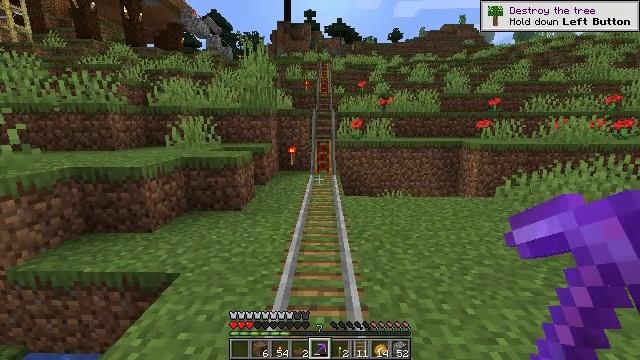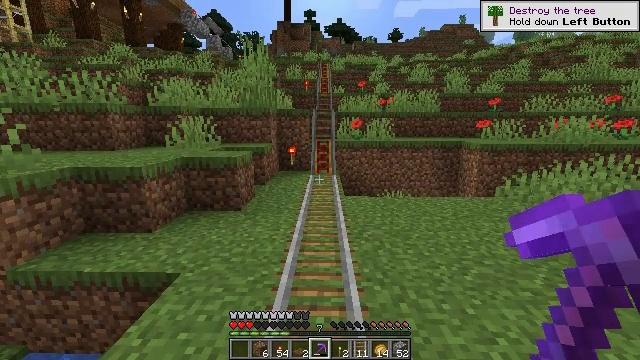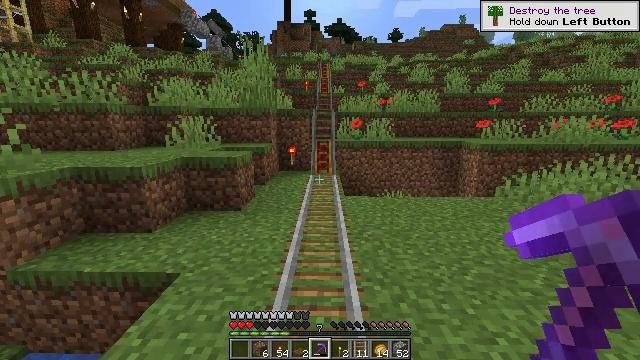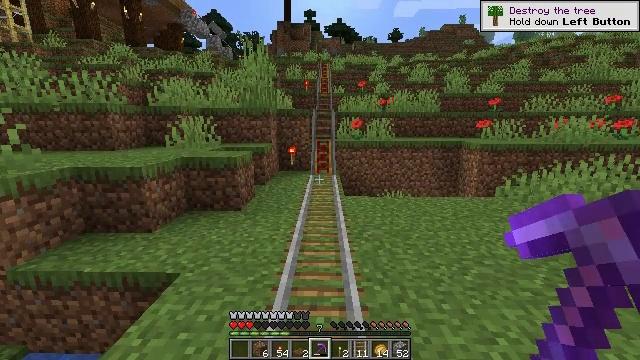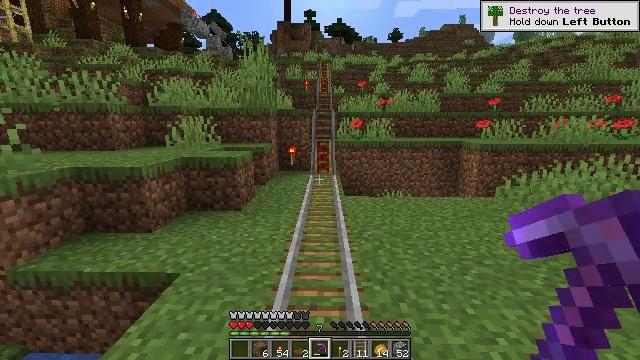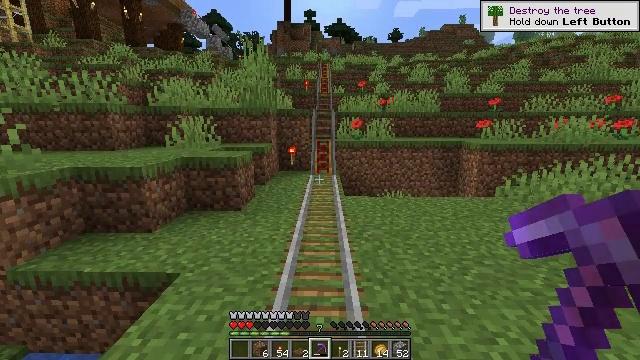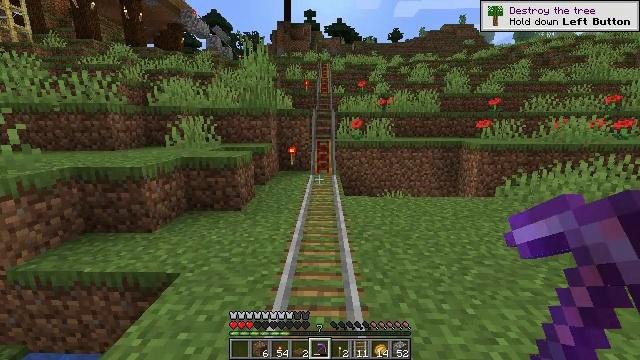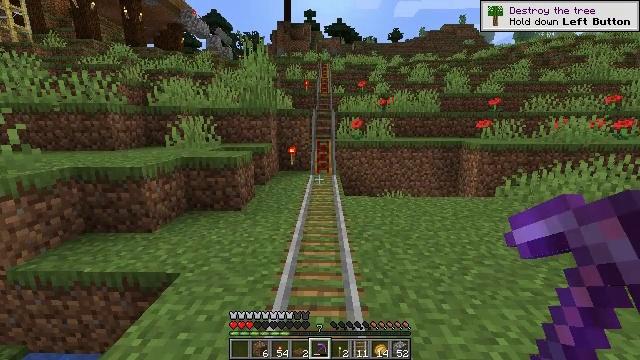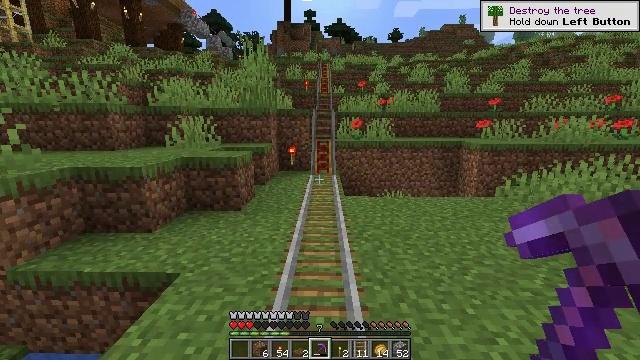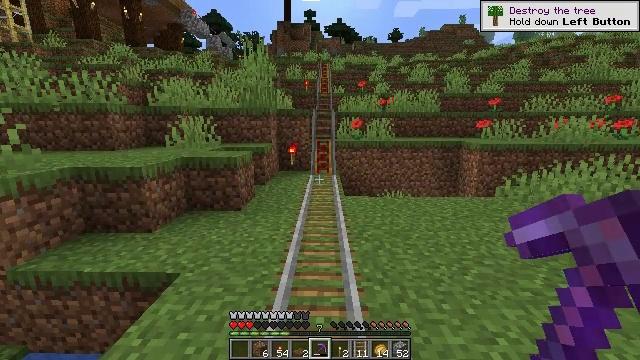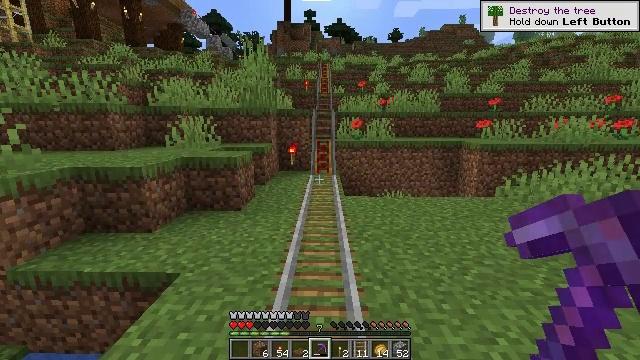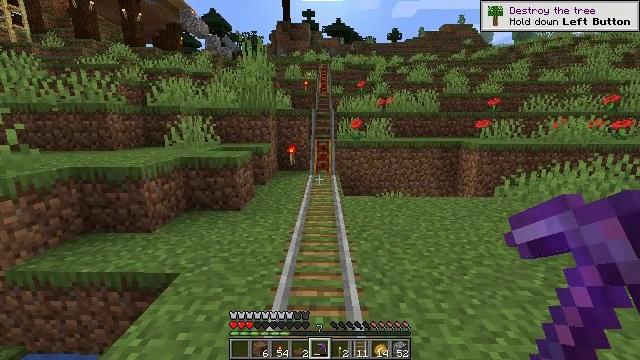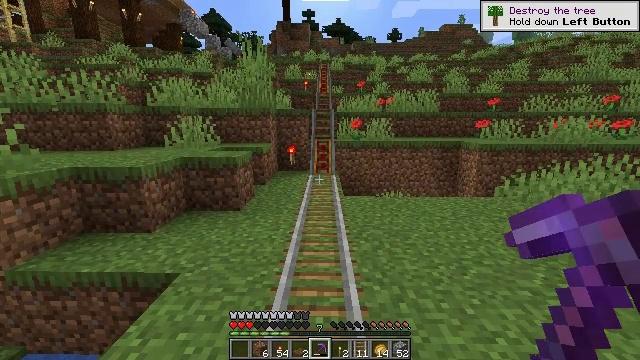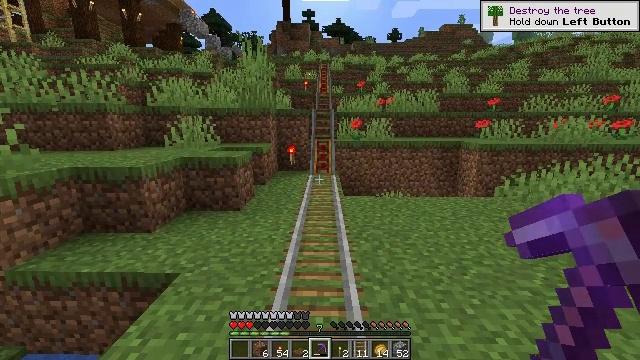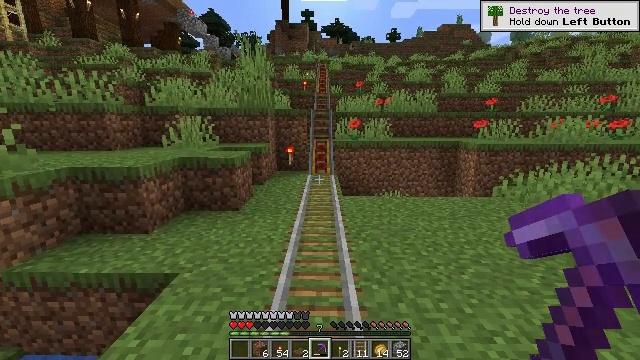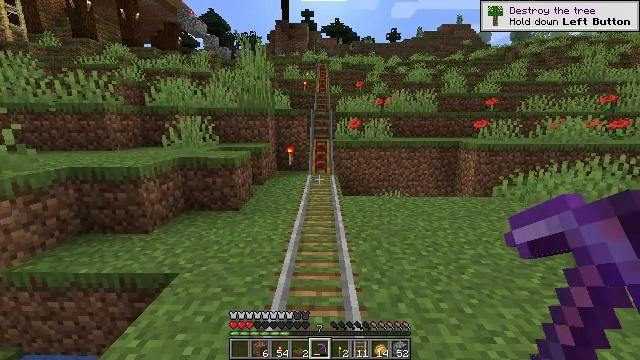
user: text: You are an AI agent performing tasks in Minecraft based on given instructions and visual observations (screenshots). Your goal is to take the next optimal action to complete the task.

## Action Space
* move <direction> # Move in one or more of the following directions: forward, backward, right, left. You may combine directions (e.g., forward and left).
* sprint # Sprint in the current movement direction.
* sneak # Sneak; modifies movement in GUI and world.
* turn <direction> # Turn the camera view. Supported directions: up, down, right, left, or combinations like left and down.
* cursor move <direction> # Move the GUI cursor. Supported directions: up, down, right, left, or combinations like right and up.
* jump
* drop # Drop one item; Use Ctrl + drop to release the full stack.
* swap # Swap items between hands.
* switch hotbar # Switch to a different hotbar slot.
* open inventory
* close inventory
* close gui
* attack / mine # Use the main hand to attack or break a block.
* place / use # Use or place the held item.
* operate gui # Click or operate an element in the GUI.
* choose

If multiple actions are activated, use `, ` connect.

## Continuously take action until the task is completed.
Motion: motion action
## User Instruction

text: Remove the torch from its spot.
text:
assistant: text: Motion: no_op
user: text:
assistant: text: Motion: no_op
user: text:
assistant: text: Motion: no_op
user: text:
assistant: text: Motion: no_op
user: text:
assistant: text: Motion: no_op
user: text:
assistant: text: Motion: no_op
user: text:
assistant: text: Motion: no_op
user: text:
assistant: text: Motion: no_op
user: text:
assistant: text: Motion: no_op
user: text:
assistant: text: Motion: no_op
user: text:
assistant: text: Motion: no_op
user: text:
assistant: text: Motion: no_op
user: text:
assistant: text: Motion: no_op
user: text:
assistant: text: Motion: no_op
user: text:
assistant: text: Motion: no_op
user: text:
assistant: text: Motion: no_op
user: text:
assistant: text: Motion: no_op
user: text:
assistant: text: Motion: no_op
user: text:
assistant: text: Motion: no_op
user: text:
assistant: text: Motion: no_op
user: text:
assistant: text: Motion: no_op
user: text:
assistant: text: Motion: no_op
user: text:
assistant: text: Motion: no_op
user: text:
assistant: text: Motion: no_op
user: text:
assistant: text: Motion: no_op
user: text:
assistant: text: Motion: no_op
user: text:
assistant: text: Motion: no_op
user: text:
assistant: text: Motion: no_op
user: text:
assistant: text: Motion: no_op
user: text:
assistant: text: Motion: no_op